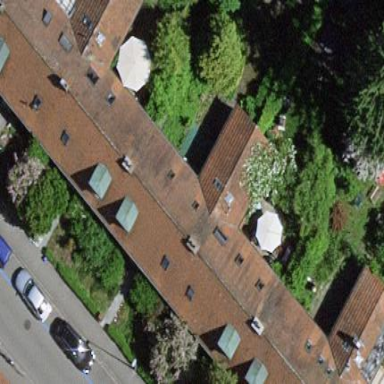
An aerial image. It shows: Terrace building.